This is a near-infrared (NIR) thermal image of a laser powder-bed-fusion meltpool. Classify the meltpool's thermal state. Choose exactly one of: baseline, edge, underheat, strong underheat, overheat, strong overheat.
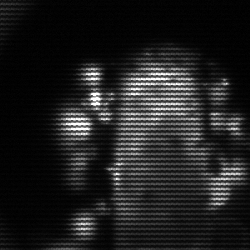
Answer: strong underheat